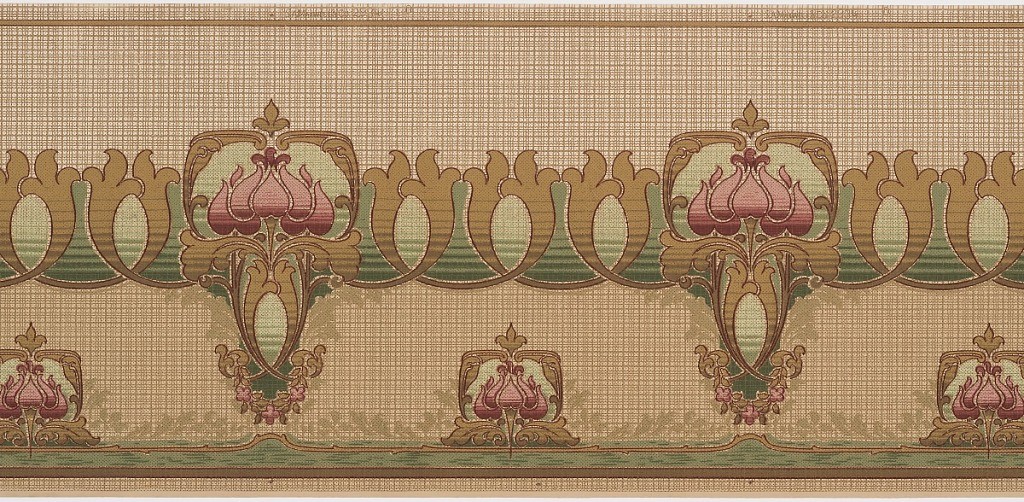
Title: Frieze
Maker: Maxwell & Co., S.A., Chicago, Illinois, USA
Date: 1905–1915
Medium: Machine-printed paper
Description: Art Nouveau style. Stylized acanthous guilloche, broken up every three loops byt a large flower and stem that extends down towards the bottom of the frieze. Along the bottom, between each flower, is a smaller flower encased in a square. Background is cross-hatch. Printed in gold, white, and shades of pink, green, and brown.